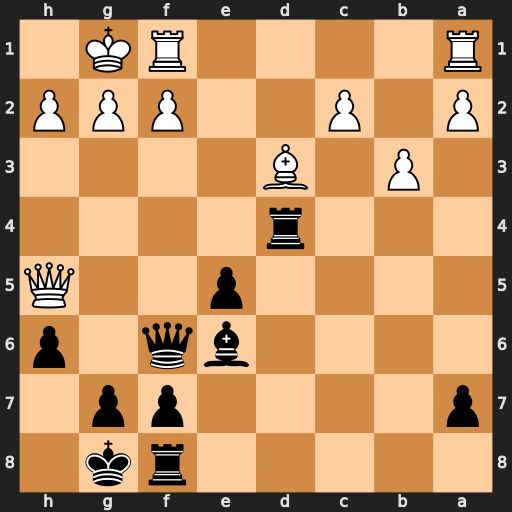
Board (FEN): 5rk1/p4pp1/4bq1p/4p2Q/3r4/1P1B4/P1P2PPP/R4RK1
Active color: b
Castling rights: -
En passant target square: -
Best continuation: Bg4 Qxg4 Rxg4